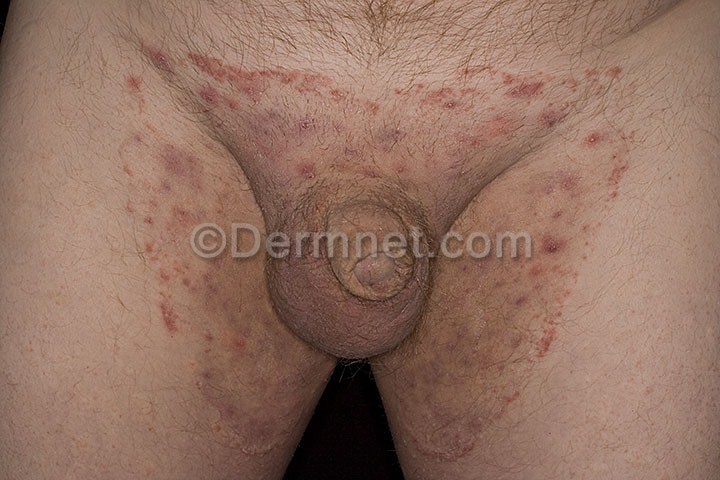
Disease: Tinea Ringworm Candidiasis and other Fungal Infections